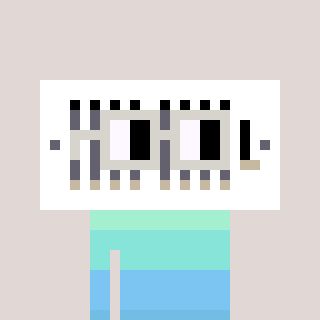
a pixel art character with square light gray glasses, a vent-shaped head and a cold-colored body on a warm background